Question: I'm trying to create an empty data frame then have it filled in based on this for loop.
I want to have a data frame by the dimensions 5x10, which contains the result of the multiplication of the each number in the vectors A and B.
This what I want the end data frame to look like.

So far I'm using a for loop to calculate the product of the 2 vectors but I am not able to insert the result I want into the data frame.
Where am I going wrong?
My Code:
'''
a <- c(1:10)
b <- c(1:5)
#Make a dummy dataframe filled with zeros, thats length(a) long and length(b) high
dummy <- as.data.frame(matrix(0, ncol=5, nrow=10))
heatmap_prep <- function(vector_a,vector_b){
for (i in 1:length(a)){
first_number <- a[i]
for(j in 1:length(b)){
second_number <- b[j]
result <- first_number*second_number
dummy [i,j] <- result
print(result)
}
}
}
'''
Thanks!
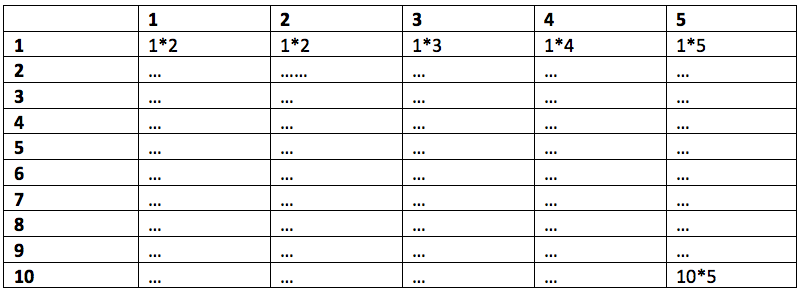
Answer: Functions don't modify things outside of the function. You should create 'dummy' inside the function, and 'return' the final modified version at the end of your function:
'''
heatmap_prep <- function(vector_a,vector_b){
dummy <- as.data.frame(matrix(0, ncol=length(vector_b), nrow=length(vector_a)))
for (i in 1:length(a)){
first_number <- a[i]
for(j in 1:length(b)){
second_number <- b[j]
result <- first_number*second_number
dummy [i,j] <- result
print(result)
}
}
return(dummy)
}
heatmap_prep(a, b)
# V1 V2 V3 V4 V5
# 1 1 2 3 4 5
# 2 2 4 6 8 10
# 3 3 6 9 12 15
# 4 4 8 12 16 20
# 5 5 10 15 20 25
# 6 6 12 18 24 30
# 7 7 14 21 28 35
# 8 8 16 24 32 40
# 9 9 18 27 36 45
# 10 10 20 30 40 50
'''
However, in this case the built-in 'outer' function is much more succinct. The output is a 'matrix', but you can easily coerce it to a 'data.frame'.
'''
outer(a, b)
# [,1] [,2] [,3] [,4] [,5]
# [1,] 1 2 3 4 5
# [2,] 2 4 6 8 10
# [3,] 3 6 9 12 15
# [4,] 4 8 12 16 20
# [5,] 5 10 15 20 25
# [6,] 6 12 18 24 30
# [7,] 7 14 21 28 35
# [8,] 8 16 24 32 40
# [9,] 9 18 27 36 45
# [10,] 10 20 30 40 50
'''
You can also think of this problem as matrix multiplication. This will give the same result.
'''
a %*% t(b)
'''